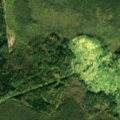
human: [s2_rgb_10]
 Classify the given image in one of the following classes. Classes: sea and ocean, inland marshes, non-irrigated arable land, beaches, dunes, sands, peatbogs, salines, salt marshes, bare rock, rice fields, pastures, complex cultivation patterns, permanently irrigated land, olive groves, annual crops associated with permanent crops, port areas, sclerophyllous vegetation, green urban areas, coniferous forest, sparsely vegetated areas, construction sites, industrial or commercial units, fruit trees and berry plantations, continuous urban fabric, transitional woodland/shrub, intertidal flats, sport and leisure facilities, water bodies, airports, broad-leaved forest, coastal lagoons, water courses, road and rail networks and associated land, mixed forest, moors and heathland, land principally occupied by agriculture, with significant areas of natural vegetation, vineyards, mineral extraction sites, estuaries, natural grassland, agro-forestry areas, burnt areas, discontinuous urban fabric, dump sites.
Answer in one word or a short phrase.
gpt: pastures, broad-leaved forest, coniferous forest, mixed forest, transitional woodland/shrub